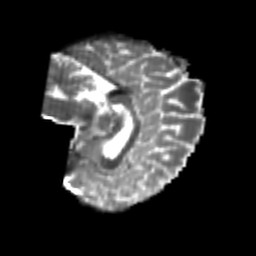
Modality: T2w
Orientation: sagittal
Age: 25
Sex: female
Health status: healthy
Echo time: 0.074 s